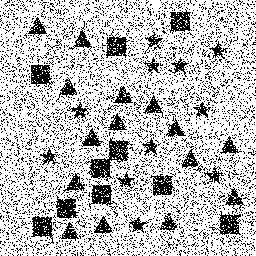
Squares: 10
Triangles: 15
Stars: 11
Total shapes: 36